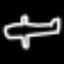
Label: airplane